Interaction volume radius: 10 \u00c5
Interaction volume height: 15 \u00c5
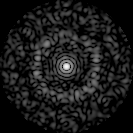
Disorder parameter: 0.8401